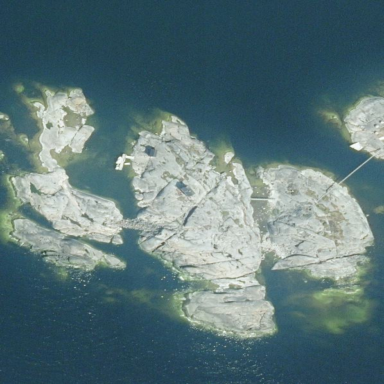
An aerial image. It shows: Island with natural coastline.